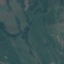
Label: Pasture